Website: apple
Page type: account-selection
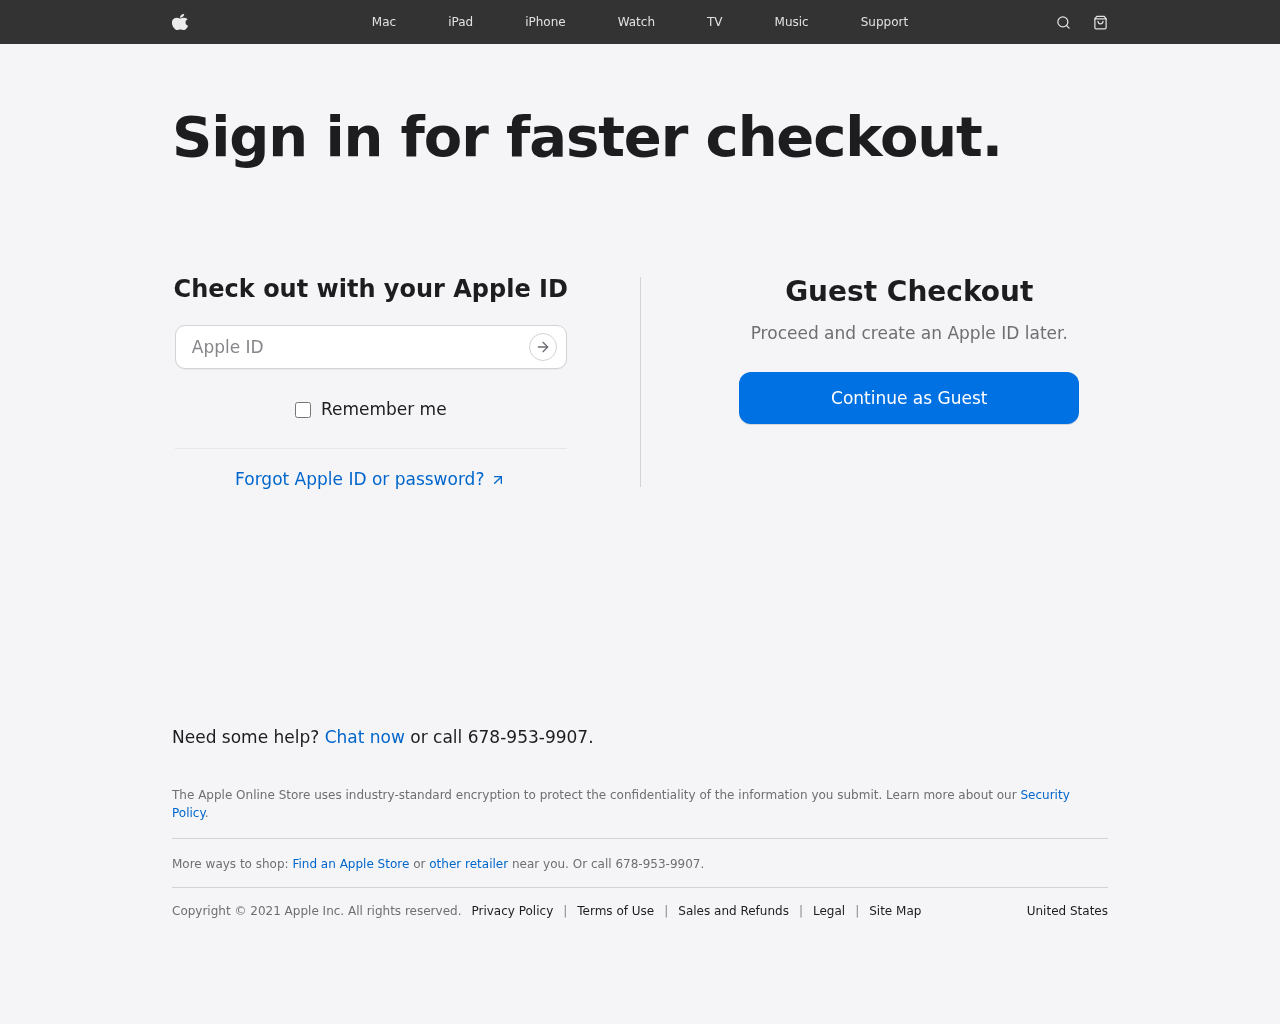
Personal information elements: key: PII_LOGIN_USERNAME
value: mitchell3864